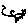
Label: cat